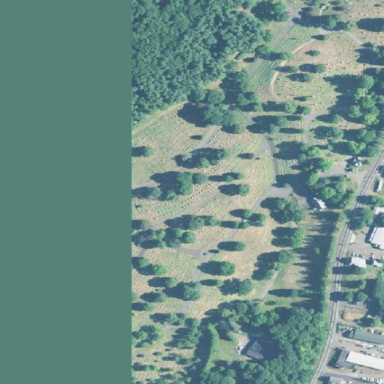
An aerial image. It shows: Cemetery area categorized as cemetery.